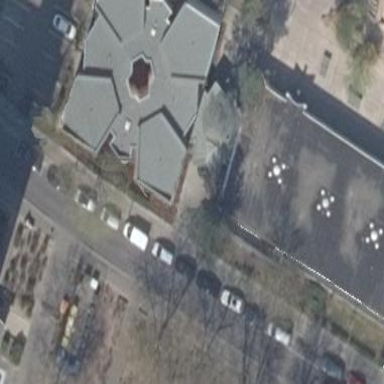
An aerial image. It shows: School with flat roof.